Field crop: tomato
Growth stage: 1
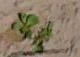
Species: portulaca